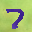
Label: 7